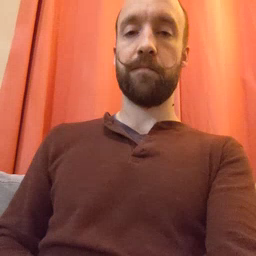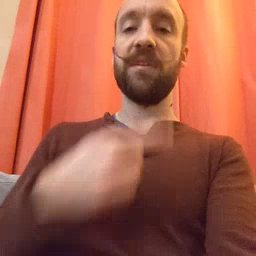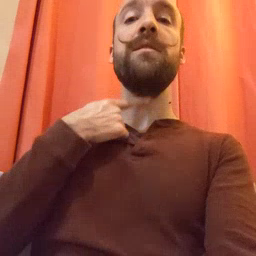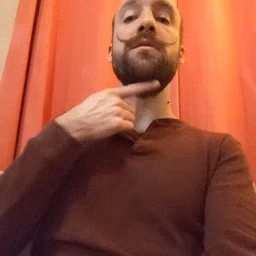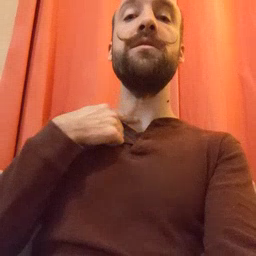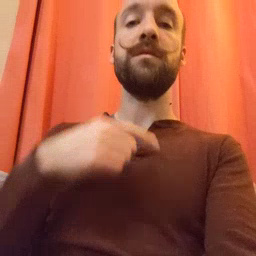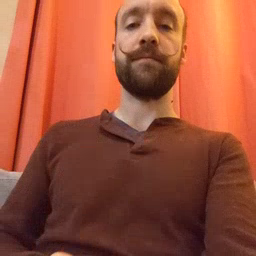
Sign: thirsty